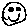
Label: smiley face